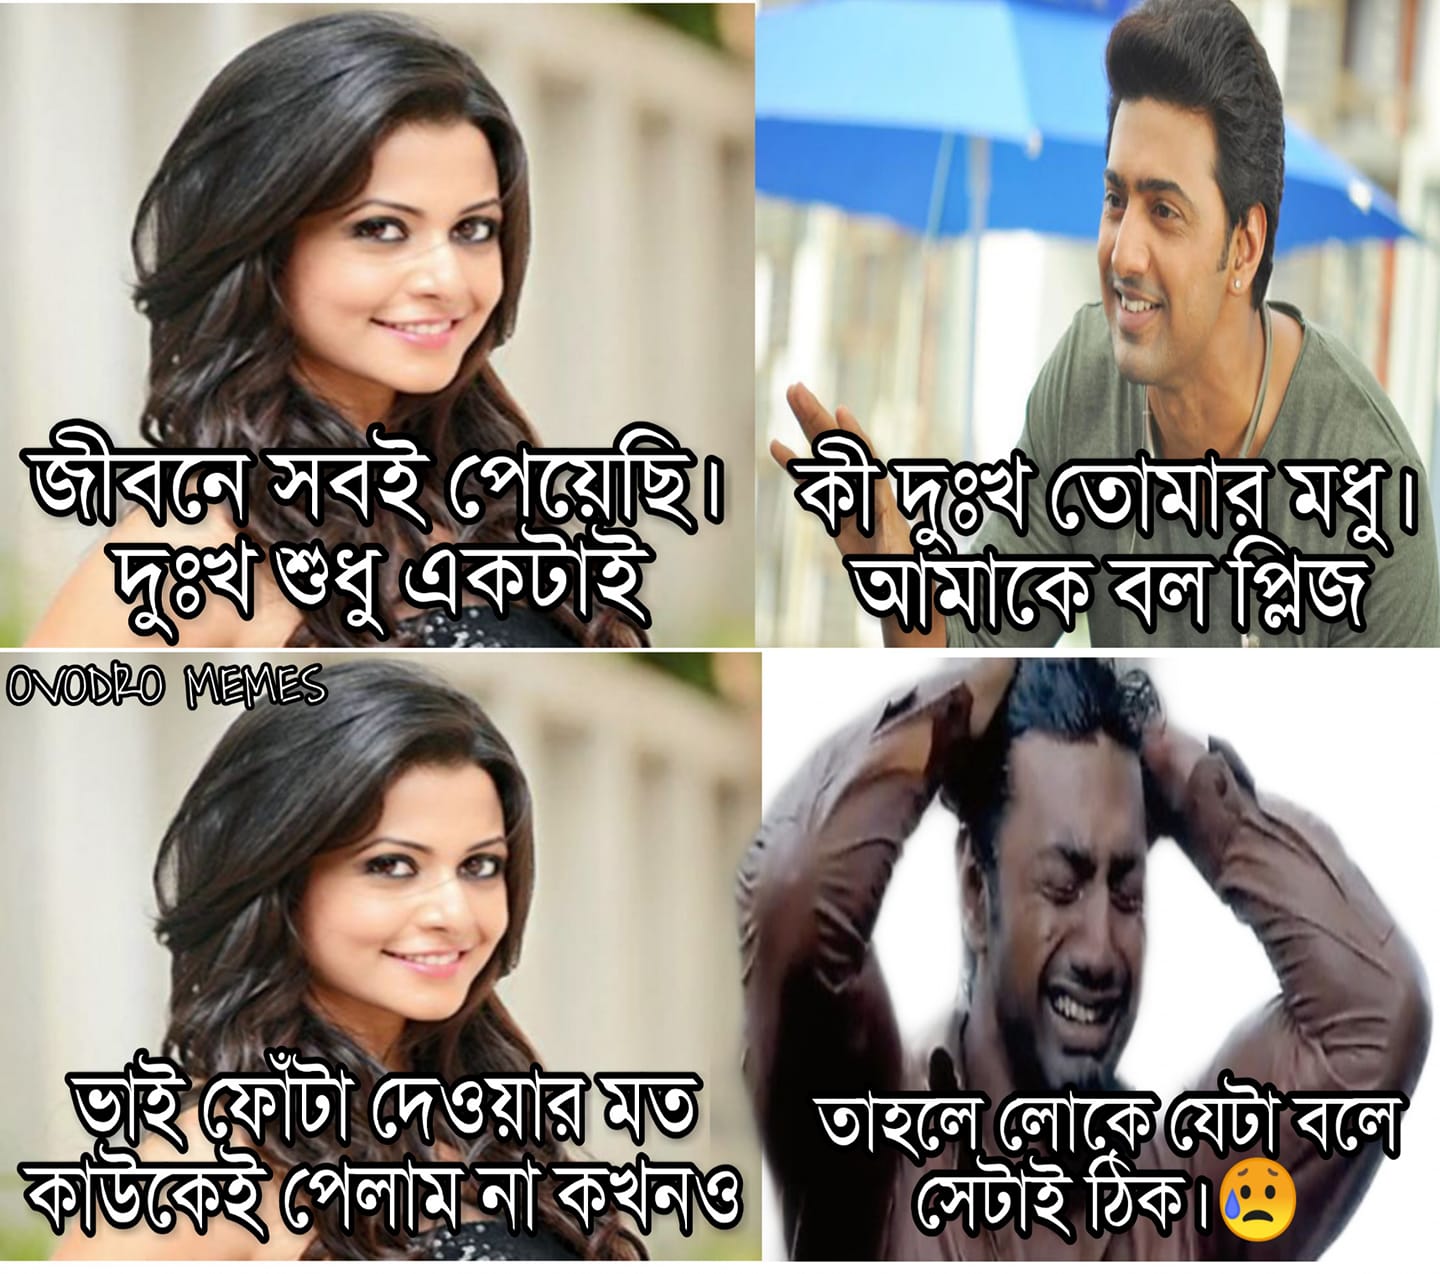
Caption: জীবনে সবই পেয়েছি । দুঃখ শুধু একটাই     কী দুঃখ তোমার মধু ।  আমাকে বল প্লিজ    ভাই ফোটা দেওয়ার মত কাউকেই পেলাম না কখনও    তাহলে লোকে যেটা বলে সেটাই ঠিক ।
Label: hate